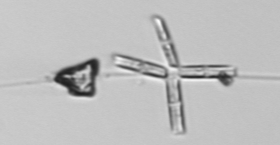
Label: Thalassionema